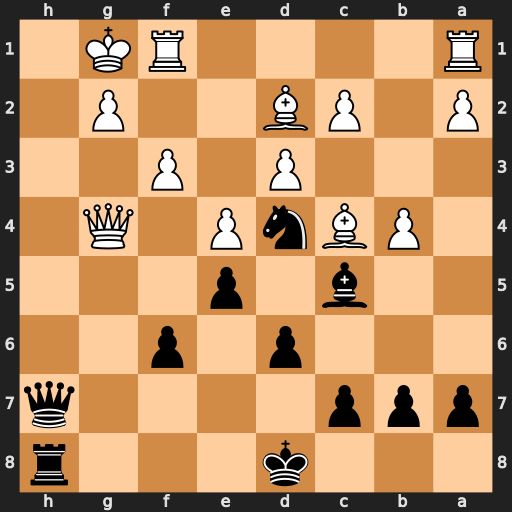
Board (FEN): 3k3r/ppp4q/3p1p2/2b1p3/1PBnP1Q1/3P1P2/P1PB2P1/R4RK1
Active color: b
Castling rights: -
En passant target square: -
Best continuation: Ne2#